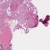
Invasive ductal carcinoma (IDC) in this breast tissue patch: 0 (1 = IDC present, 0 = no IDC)